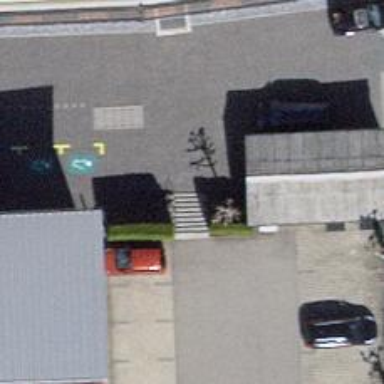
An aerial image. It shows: Set of steps on the road.